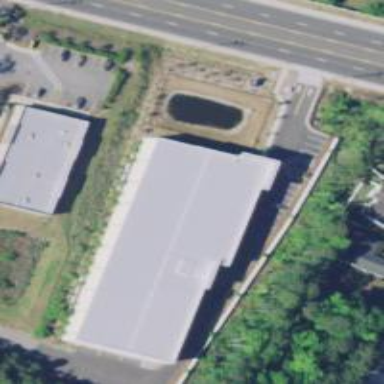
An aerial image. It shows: Building used for storage rental.